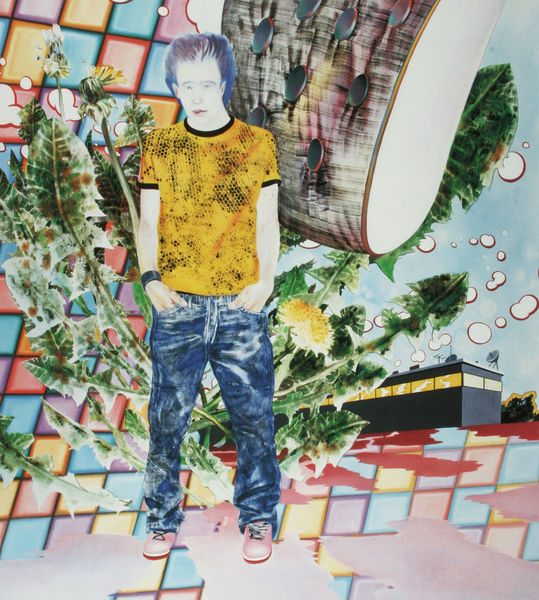
Titel: Gameboy
Künstler: Christian Hahn
Standort: München
Institution: Galerie Tanit
Schlagwörter: blau, himmel, mann, gelb, grün, blume, bunt, frisur, grau, haar, kariert, lichter, orange, schwarz, strasse, blüte, gebäude, gras, haus, rose, rot, hose, jung, architektur, gesicht, mensch, hände, portrait, porträt, haare, blatt, person, pflanze, pflanzen, rosa, traurig, löwenzahn, farbig, schuhe, moderne, abstrakt, fläche, modern, mauer, farbe, siebdruck, jeans, tshirt, zeitgenössisch, uhr, junge, matratze, grass, collage, halle, foto, fotografie, jugend, fliesen, hässlich, kacheln, tasche, quadrate, armband, taschen, kitsch, blasen, pop art, blase, luftblasen, antenne, shirt, jugendlich, seifenblasen, cool, pop, turnschuhe, gegenwart, flippig, hio hop, hip hop, hise, hosentachen, jugendkultur, jugendlicher, laessig, lost generation, mann hose, martratze, morderne, satelit, skater, typ